Question: To prevent over-plotting, I would like an alternative to jitter that simply stacks points one on top of the other around the mean (offsets them vertically by increments of given amount rather than add a random value as jitter does).
From this:
'''
example <- data.frame(x=c(1,1,1,2,2,2,2), y=c(1,1,1,2,2,2,2))
qplot(data=example,x=x, y=y)
'''
What I would like is something like this:

This should probably be possible with 'stat_bindot()'.
Any suggestions?
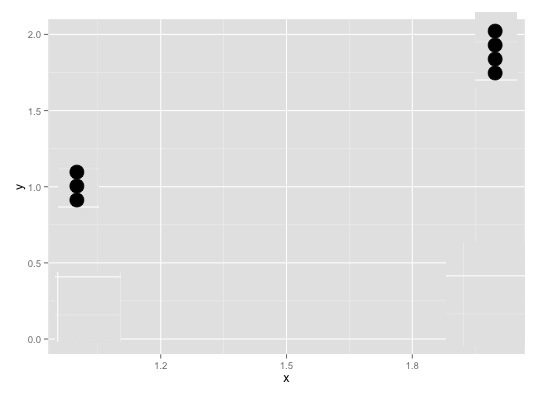
Answer: None of the built in positions quite do this, and 'geom_dotplot' isn't quite right either because it only works in one dimension. I've cobbled together a new position which does the right sort of thing, but requires manual tweaking to get everything right.
'''
library("proto")
PositionNudge <- proto(ggplot2:::Position, {
objname <- "nudge"
adjust <- function(., data) {
trans_x <- function(x) {
lx <- length(x)
if (lx > 1) {
x + .$width*(seq_len(lx) - ((lx+1)/2))
} else {
x
}
}
trans_y <- function(y) {
ly <- length(y)
if (ly > 1) {
y + .$height*(seq_len(ly) - ((ly+1)/2))
} else {
y
}
}
ddply(data, .(group), transform_position, trans_x=trans_x, trans_y=trans_y)
}
})
position_nudge <- function(width = 0, height = 0) {
PositionNudge$new(width = width, height = height)
}
'''
I called it nudge, because the the other things I though of were already taken (stack, dodge)
To use it
'''
ggplot(example, aes(x, y)) +
geom_point(aes(group=interaction(x,y)), size=5,
position=position_nudge(height=0.03))
'''

You can also nudge in the horizontal direction
'''
ggplot(example, aes(x, y)) +
geom_point(aes(group=interaction(x,y)), size=5,
position=position_nudge(width=0.03))
'''

You have to specify the group interaction as an aesthetic to the 'geom_point' and the exact width/height needed to be passed to the 'position_nudge' depend on the size of the points and the size of the output. For example, with a 4x6 output, you need
'''
ggplot(example, aes(x, y)) +
geom_point(aes(group=interaction(x,y)), size=10,
position=position_nudge(height=0.13))
'''

The value of 0.13 was just trial and error until it looked right. Some of the code and things learned from 'geom_dotplot' could probably be re-used here to make this more robust. Also, I've not tested this with any data other than the 'example' given, so it may break it some interesting ways. But it is, if nothing else, a start.